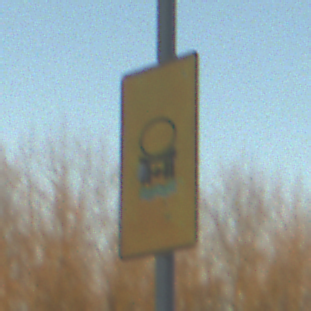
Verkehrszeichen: FahrzeugeMitWassergefaehrdenderLadungOhnePfeilsymbol
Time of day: SunriseSunset
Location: Outdoor (Nature)
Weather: Clear
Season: Winter
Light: Natural